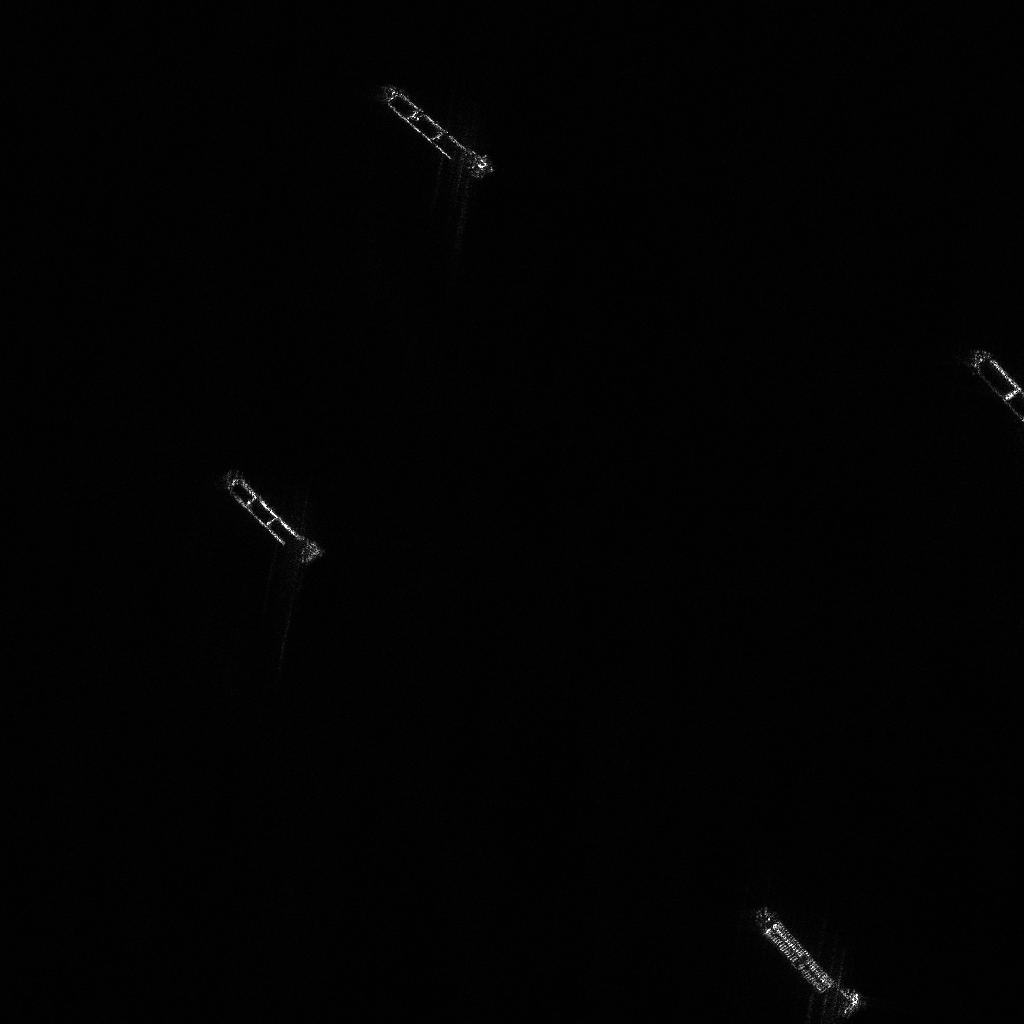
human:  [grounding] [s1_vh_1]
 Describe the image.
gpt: In the satellite image, there is  <ref>1 large dredger </ref> <box>[[35, 9, 49, 14, 34]]</box> located at top,  <ref>1 large dredger </ref> <box>[[19, 47, 32, 52, 41]]</box> located at left,  <ref>1 small dredger </ref> <box>[[93, 35, 99, 37, 42]]</box> located at right,  <ref>1 medium cell-container </ref> <box>[[70, 91, 85, 95, 46]]</box> located at bottom right.